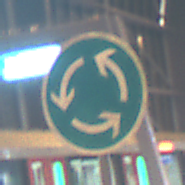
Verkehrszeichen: Kreisverkehr
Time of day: NotSpecified
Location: Indoor (Urban)
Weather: NotSpecified
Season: NotSpecified
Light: Artificial